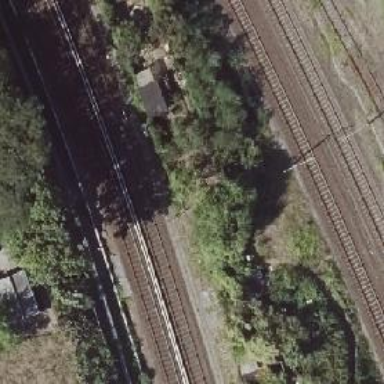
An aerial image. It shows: Railway signal.